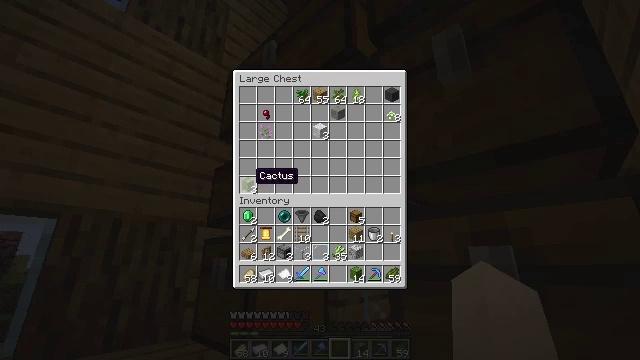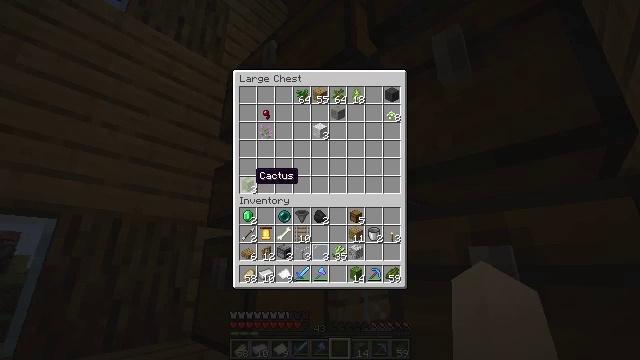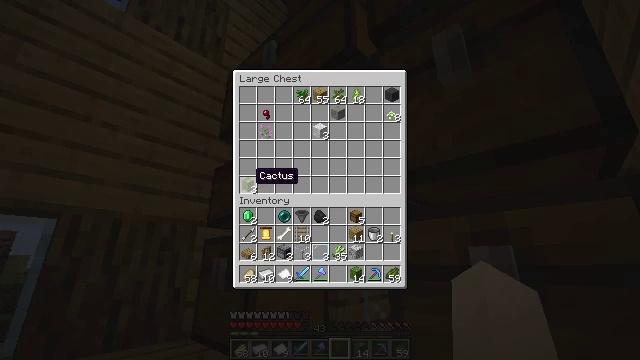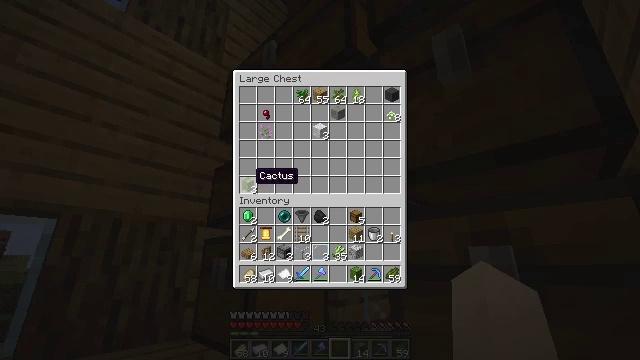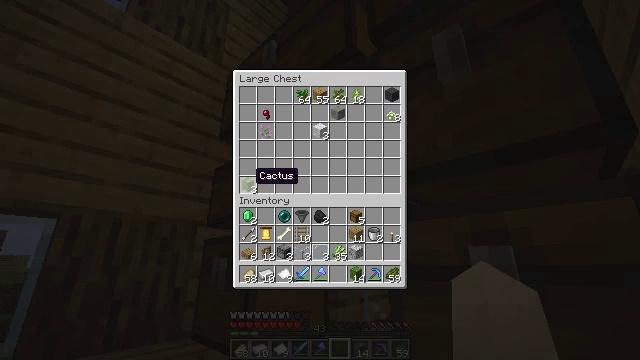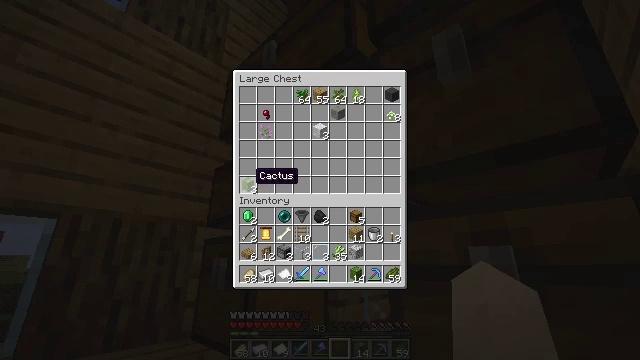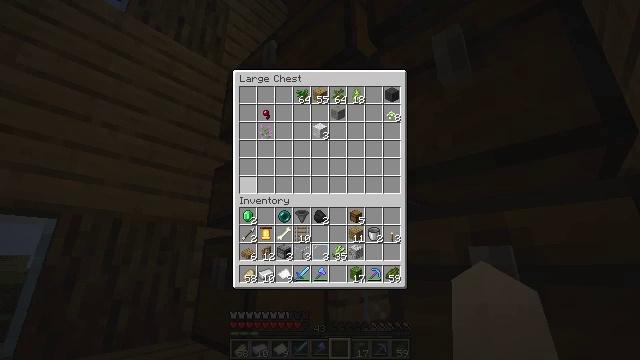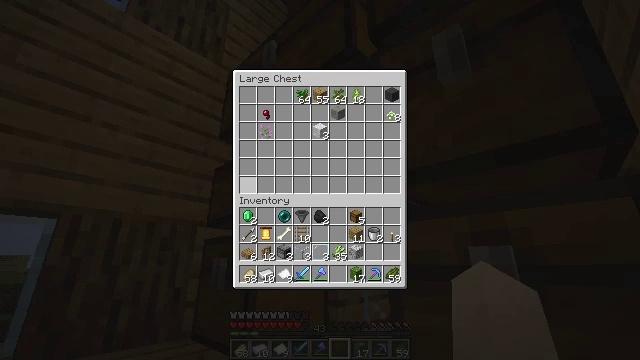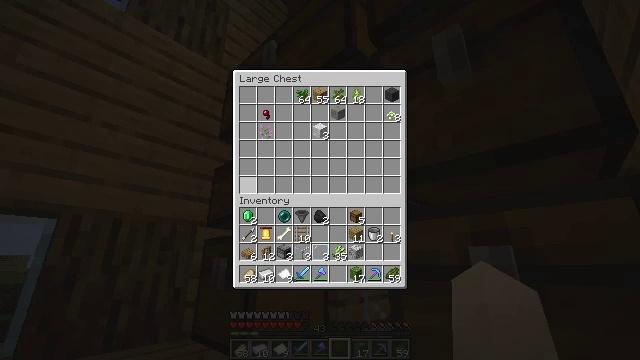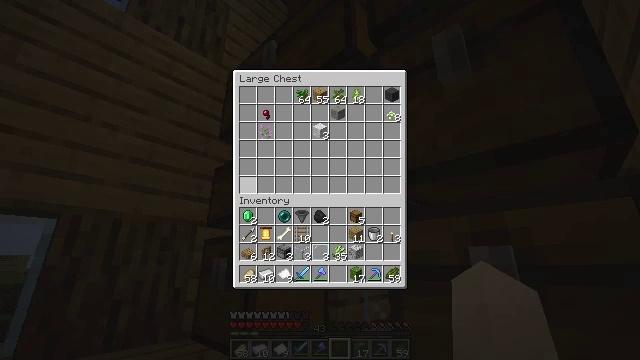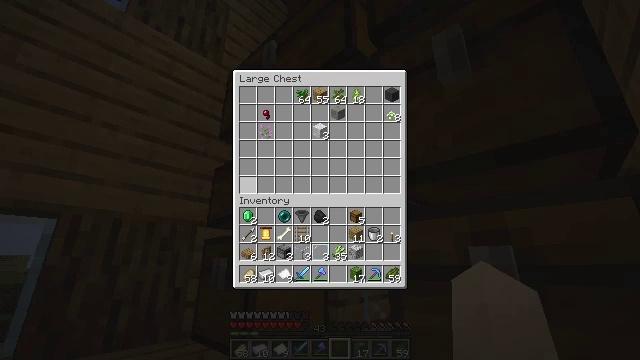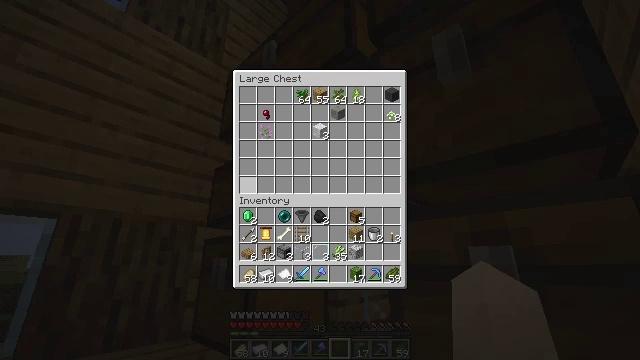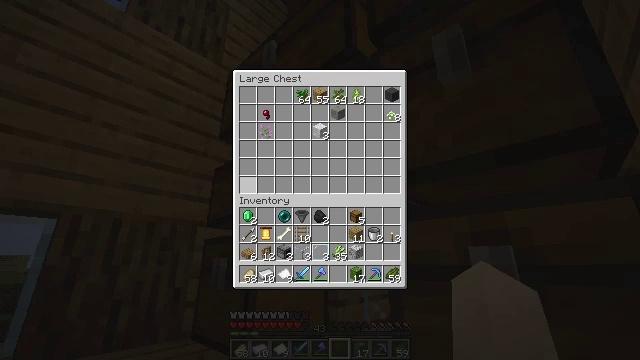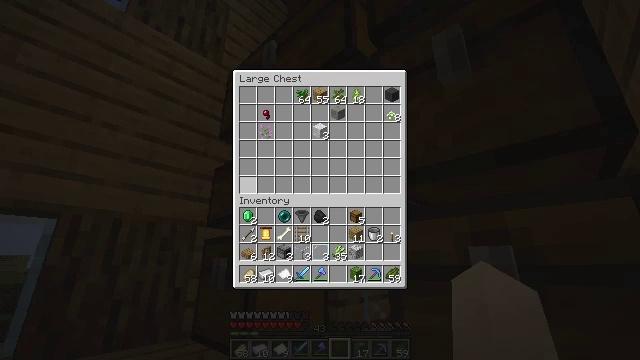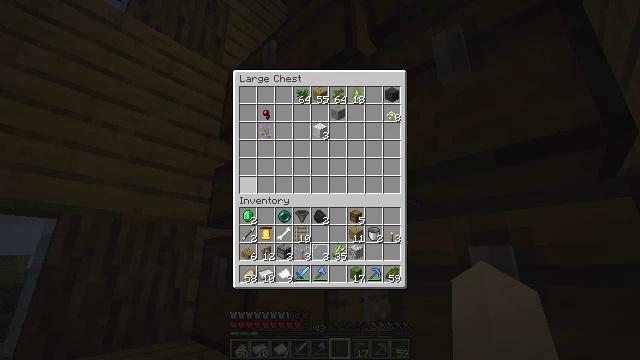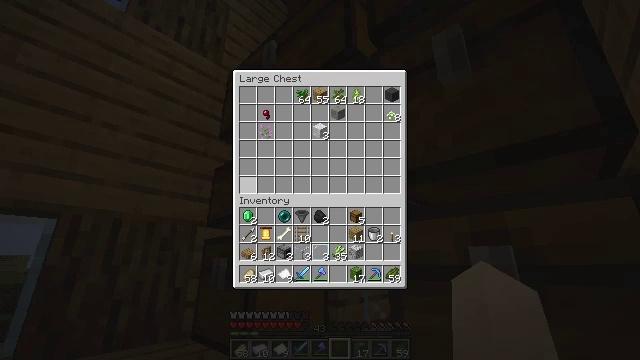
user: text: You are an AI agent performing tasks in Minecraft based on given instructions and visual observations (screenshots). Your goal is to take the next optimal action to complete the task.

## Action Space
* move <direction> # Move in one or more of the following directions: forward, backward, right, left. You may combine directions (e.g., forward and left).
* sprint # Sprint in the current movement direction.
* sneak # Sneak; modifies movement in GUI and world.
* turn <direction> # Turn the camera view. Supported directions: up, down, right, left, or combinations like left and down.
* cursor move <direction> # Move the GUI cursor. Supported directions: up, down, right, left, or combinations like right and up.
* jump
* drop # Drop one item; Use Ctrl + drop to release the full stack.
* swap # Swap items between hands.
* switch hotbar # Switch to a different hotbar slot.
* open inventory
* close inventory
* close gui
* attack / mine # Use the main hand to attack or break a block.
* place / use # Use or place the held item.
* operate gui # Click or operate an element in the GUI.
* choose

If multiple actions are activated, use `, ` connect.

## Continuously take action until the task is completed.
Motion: motion action
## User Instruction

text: Produce green dye by cooking cactus.
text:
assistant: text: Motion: sneak
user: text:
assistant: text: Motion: sneak
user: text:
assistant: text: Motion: sneak
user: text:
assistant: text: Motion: sneak
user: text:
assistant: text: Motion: sneak
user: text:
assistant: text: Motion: sneak, operate gui
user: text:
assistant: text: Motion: sneak, operate gui
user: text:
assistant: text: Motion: sneak
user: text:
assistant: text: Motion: sneak
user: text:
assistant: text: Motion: sneak
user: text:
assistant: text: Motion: sneak
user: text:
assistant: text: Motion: no_op
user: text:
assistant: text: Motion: no_op
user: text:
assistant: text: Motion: no_op
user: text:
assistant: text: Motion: no_op
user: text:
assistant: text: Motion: no_op
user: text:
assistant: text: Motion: no_op
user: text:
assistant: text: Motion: no_op
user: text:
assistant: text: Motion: close gui
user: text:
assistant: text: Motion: no_op
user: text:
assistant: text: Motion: no_op
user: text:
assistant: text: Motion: no_op
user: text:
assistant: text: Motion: turn left and down
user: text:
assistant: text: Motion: turn down
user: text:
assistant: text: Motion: turn down
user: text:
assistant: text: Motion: turn left and down
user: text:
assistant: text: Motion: turn left and down
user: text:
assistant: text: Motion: turn left and down
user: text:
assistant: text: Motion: no_op
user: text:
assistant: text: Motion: no_op